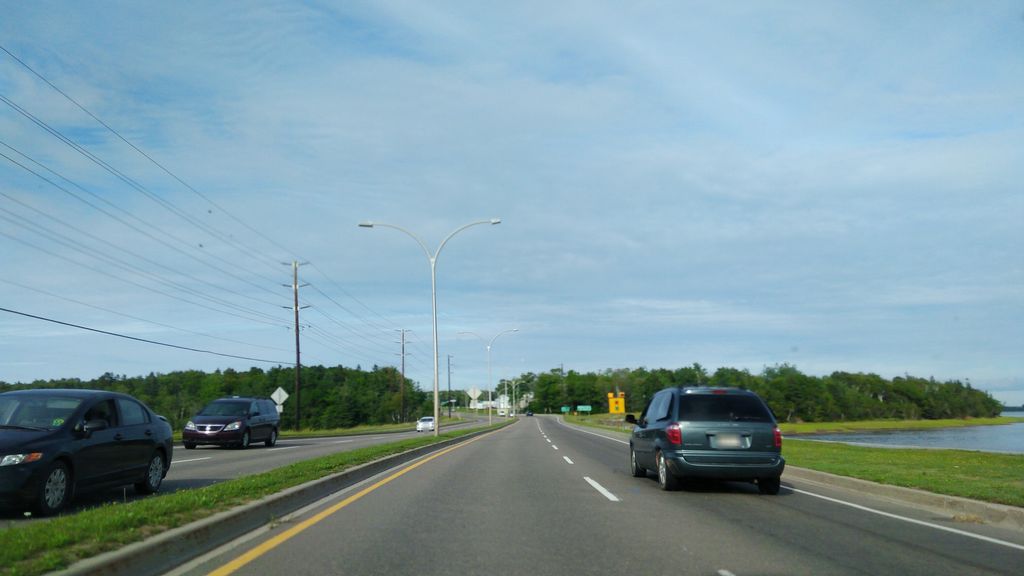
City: charlottetown